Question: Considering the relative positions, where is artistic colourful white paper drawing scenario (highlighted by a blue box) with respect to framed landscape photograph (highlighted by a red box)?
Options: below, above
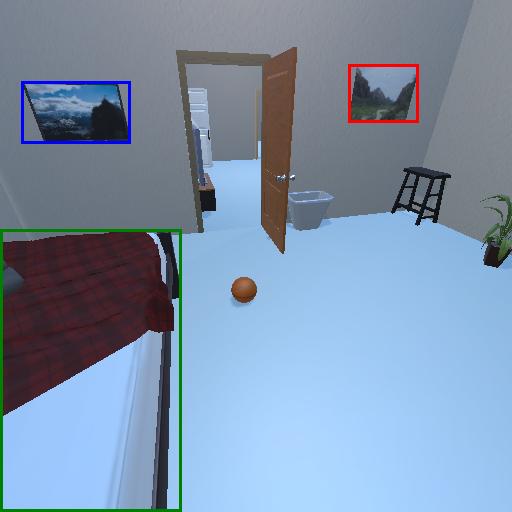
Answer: below